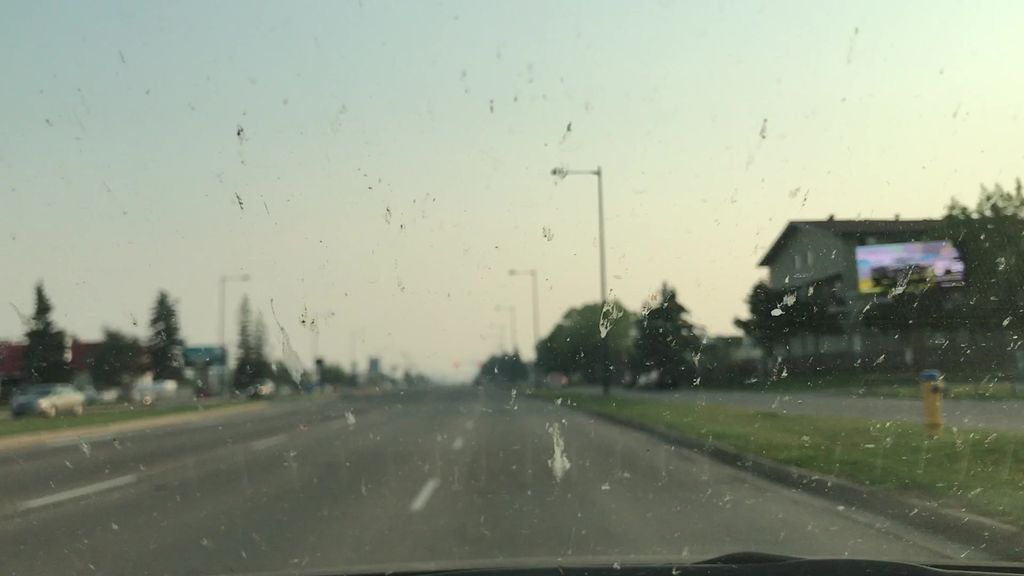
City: edmonton